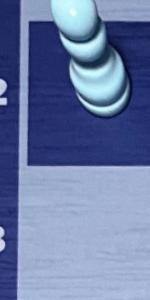
Label: Empty